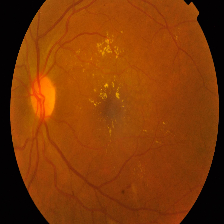
Diabetic retinopathy grade: Proliferative DR